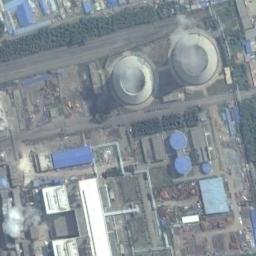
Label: thermal_power_station